Question: <URL> support a custom truncation string via 'truncationTokenString' as well as 'truncationTokenStringAttributes'.
However, I am wanting to go a bit further and set several string attributes on the truncation string, including different fonts and colours. This is what I am trying to achieve:

The arrow at the end can be achieved using a font icon, so I was thinking of the following string:
'@"... Read More >"'
''HORIZONTAL ELLIPSIS' (U+2026)' + 'Read More' + '> character from a font'.
Unfortunately <URL> doesn't allow me to set the ranges for various attributes.
Does anyone have a good solution for this or will have have to do it manually and basically calculate the string as it can be drawn on two lines including the '@"... Read More >"' string.
Thanks!
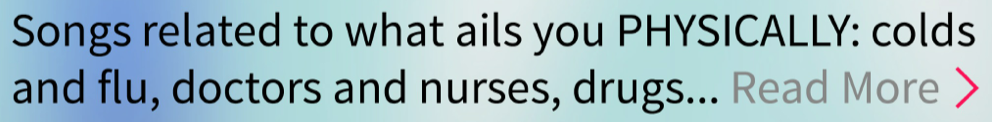
Answer: I'm just answering my own question in case anyone stumbled onto it needing the same functionality.
At the time of posting the question 'TTTAttributedLabel' only supported setting attributes on the whole truncation token string.
I added functionality for NSAttributedString support (for which you can specify ranges, which was missing from the plan NSDictionary with attributes approach) and submitted a pull request. It hasn't yet been merged into the main branch for 'TTTAttributedLabel', but in case anyone's in need of the same functionality you can find the PR here:
<URL>